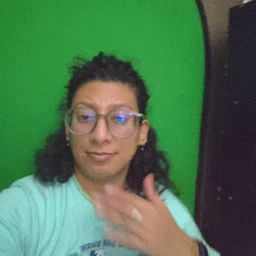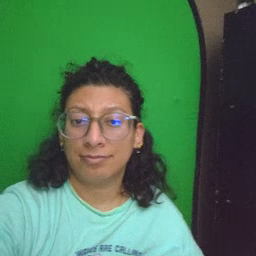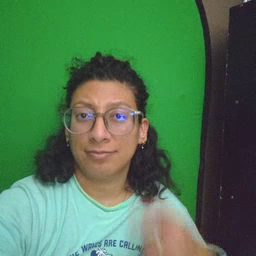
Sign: toy